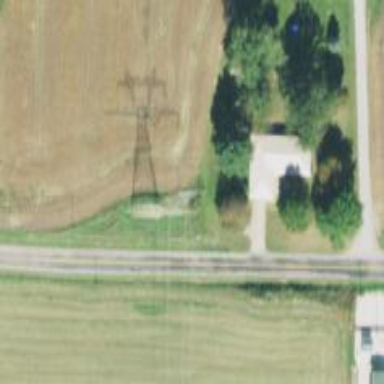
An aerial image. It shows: Lattice structure tower used for power transmission.